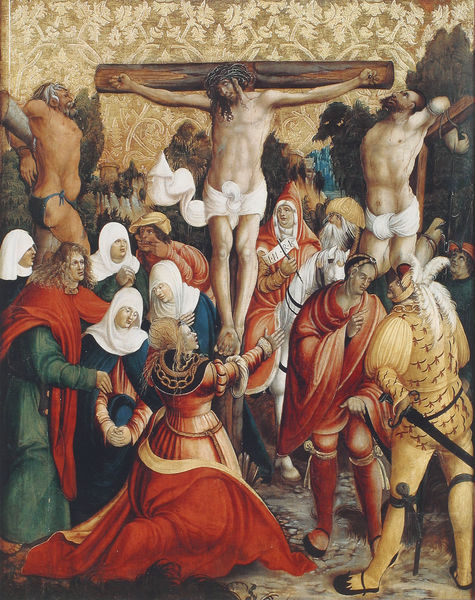
Titel: Hochaltar der Wallfahrts- und Filialkirche zum Kostbaren Blut Christi in Pulkau
Standort: Pulkau, Wallfahrts- und Filialkirche zum Kostbaren Blut Chrtisti (EU - AUT - Niederösterreich)
Schlagwörter: baum, gemälde, lendenschurz, nackt, weiß, frauen, gelb, menschen, sitzen, frau, kleid, männer, rot, federn, tod, trauer, gold, adel, pferd, reiter, bischof, kreuz, religion, weinen, schwert, knien, soldat, pilatus, schimmel, kreuze, christus, jesus, kreuzigung, leid, kopftücher, räuber, maria, dornenkrone, mörder, christi, nonnen, inri, kalvarienberg, klage, caravaggio, sabel